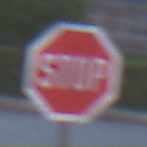
Verkehrszeichen: Stop
Umgebung: Outdoor, Urban
Tageszeit: SunriseSunset
Wetter: PartlyCloudy
Licht: Natural
Jahreszeit: NotSpecified
Kontrast: LowContrast